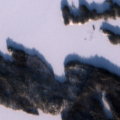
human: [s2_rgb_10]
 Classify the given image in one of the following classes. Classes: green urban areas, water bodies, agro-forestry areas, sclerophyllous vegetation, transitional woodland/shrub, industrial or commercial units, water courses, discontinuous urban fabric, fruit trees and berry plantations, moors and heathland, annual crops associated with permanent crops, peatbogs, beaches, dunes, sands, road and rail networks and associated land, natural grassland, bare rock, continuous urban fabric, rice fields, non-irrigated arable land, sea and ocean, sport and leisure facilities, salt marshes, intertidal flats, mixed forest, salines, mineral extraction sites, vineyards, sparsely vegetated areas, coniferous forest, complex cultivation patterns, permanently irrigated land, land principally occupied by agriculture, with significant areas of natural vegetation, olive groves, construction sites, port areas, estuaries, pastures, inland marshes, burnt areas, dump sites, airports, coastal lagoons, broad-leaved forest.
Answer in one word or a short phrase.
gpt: broad-leaved forest, mixed forest, water bodies